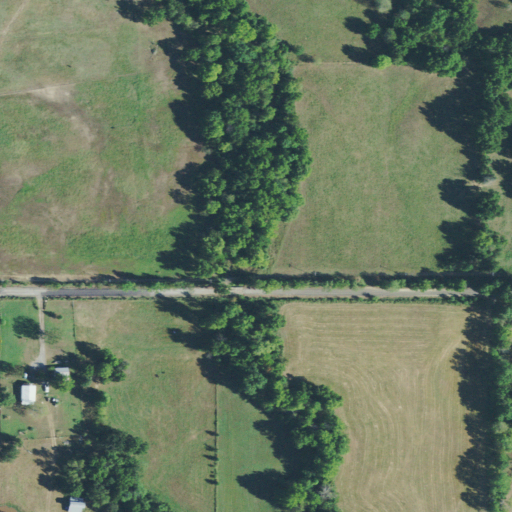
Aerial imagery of valley in Oklahoma named Limestone Hollow containing pasture, deciduous forest, open development, and low intensity development